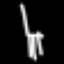
Label: chair